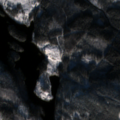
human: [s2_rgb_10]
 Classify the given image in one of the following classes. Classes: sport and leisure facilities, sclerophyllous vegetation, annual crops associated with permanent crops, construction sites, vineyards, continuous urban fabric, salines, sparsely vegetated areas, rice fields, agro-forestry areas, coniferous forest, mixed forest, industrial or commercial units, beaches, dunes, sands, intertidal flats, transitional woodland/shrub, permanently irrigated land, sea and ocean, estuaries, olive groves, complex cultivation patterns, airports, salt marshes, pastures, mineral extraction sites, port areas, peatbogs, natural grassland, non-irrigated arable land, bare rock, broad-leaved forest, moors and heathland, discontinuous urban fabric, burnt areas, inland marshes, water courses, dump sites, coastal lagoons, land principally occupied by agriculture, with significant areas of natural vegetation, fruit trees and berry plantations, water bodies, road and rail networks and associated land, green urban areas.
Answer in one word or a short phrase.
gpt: coniferous forest, mixed forest, water courses